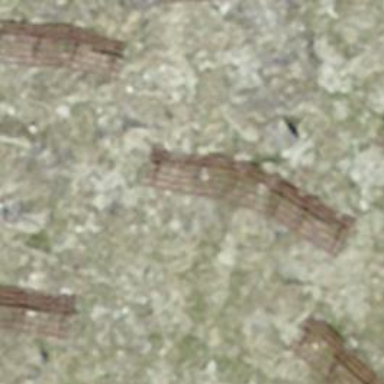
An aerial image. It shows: Snow fence.